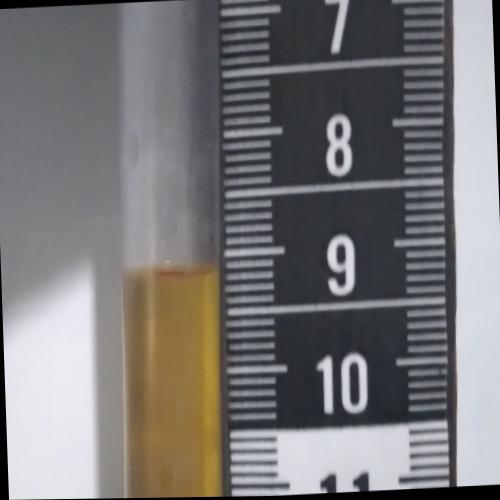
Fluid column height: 9.1 cm